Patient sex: F
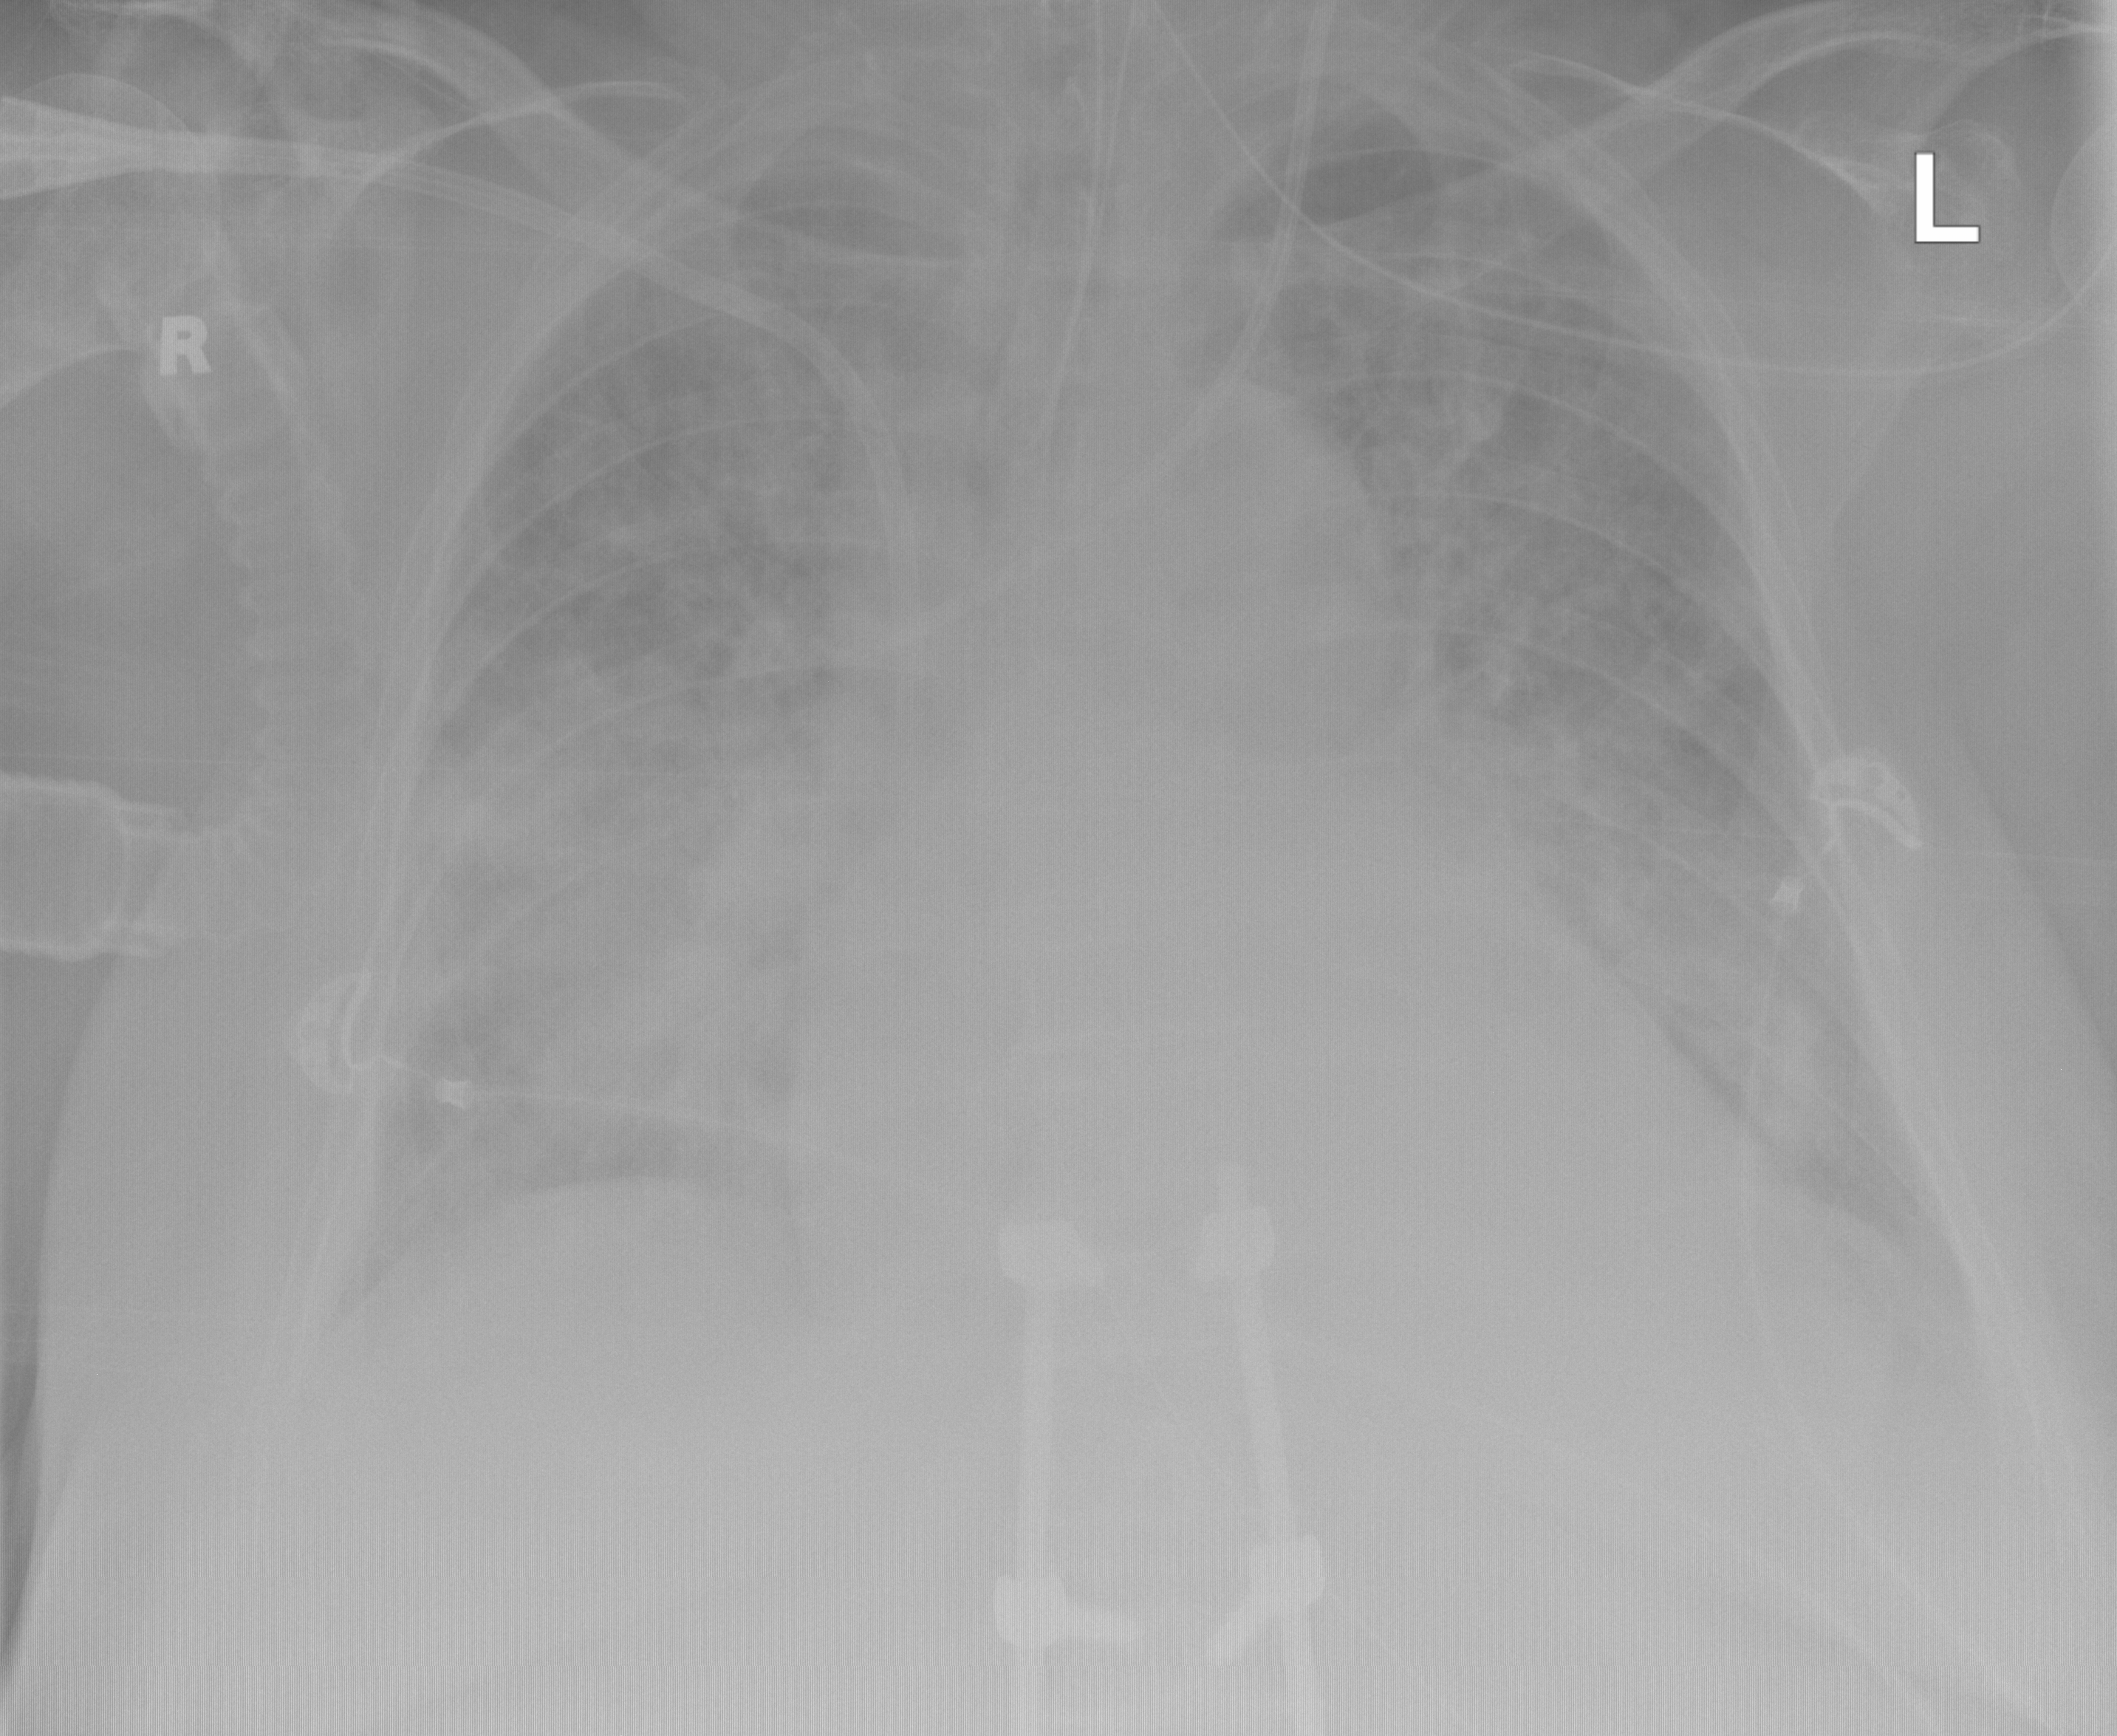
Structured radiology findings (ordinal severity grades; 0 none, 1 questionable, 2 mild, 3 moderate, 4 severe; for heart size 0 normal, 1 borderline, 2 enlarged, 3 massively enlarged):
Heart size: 2
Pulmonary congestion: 3
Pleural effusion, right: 2
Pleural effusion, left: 2
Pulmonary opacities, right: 3
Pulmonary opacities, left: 3
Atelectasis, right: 2
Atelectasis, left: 2